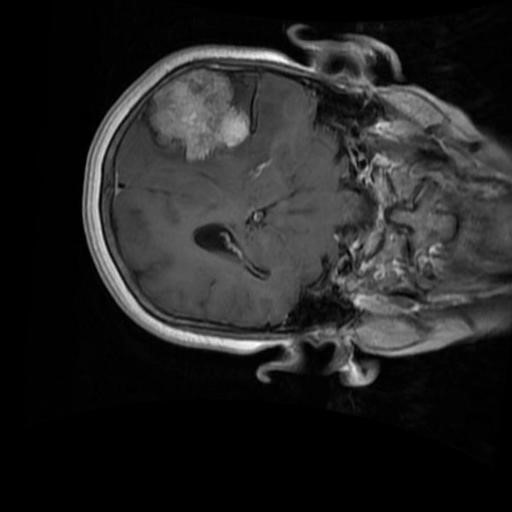
Label: brain_menin